Interaction volume radius: 10 \u00c5
Interaction volume height: 20 \u00c5
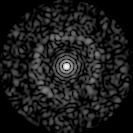
Disorder parameter: 0.8198